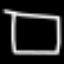
Label: square